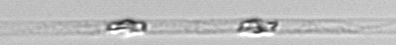
Label: Dactyliosolen_blavyanus